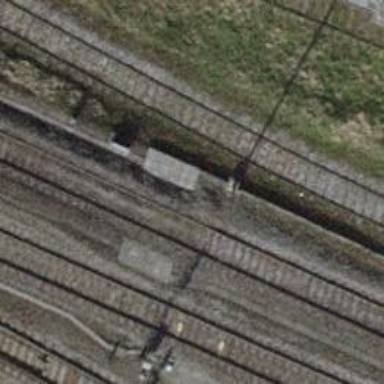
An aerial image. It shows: Railway signal.